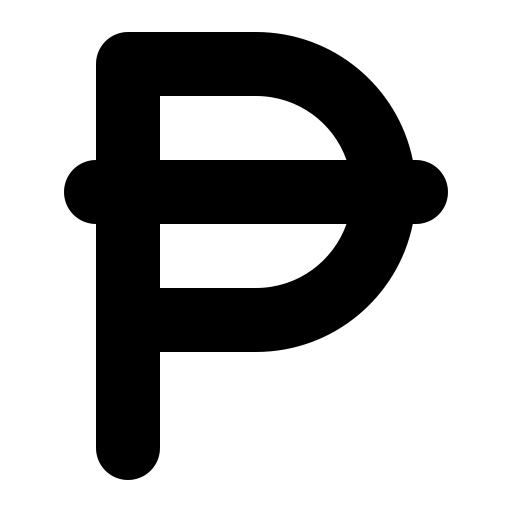
Tags: icon, FontAwesome, fa-icon, solid, peseta, sign